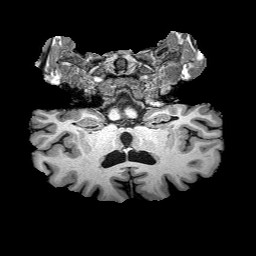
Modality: T1w
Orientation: sagittal
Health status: healthy